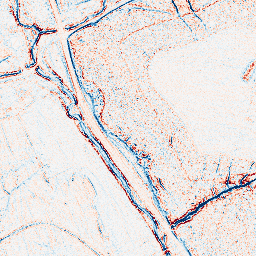
Category: edge_preserving
Decomposition family: bilateral
Decomposition parameters: d: 5
sigma_color: 100
sigma_space: 100
Upsampling method: quadratic
Upsampling parameters: scale: 8
Upsampling scale: 8